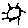
Label: sun